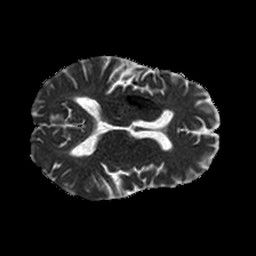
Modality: ADC
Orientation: axial
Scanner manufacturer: philips
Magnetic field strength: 1.5 T
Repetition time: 3.4 s
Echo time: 0.06922 s